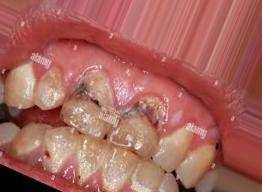
Condition: Caries